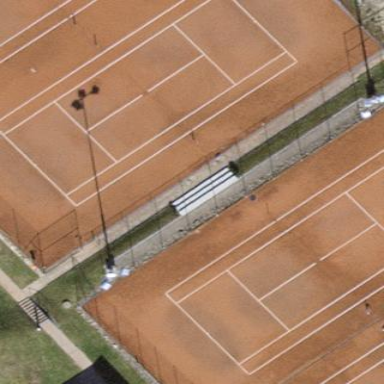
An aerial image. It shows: Tennis court on pitch designated for leisure land.